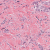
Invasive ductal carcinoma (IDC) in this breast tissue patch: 0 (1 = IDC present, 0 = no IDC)